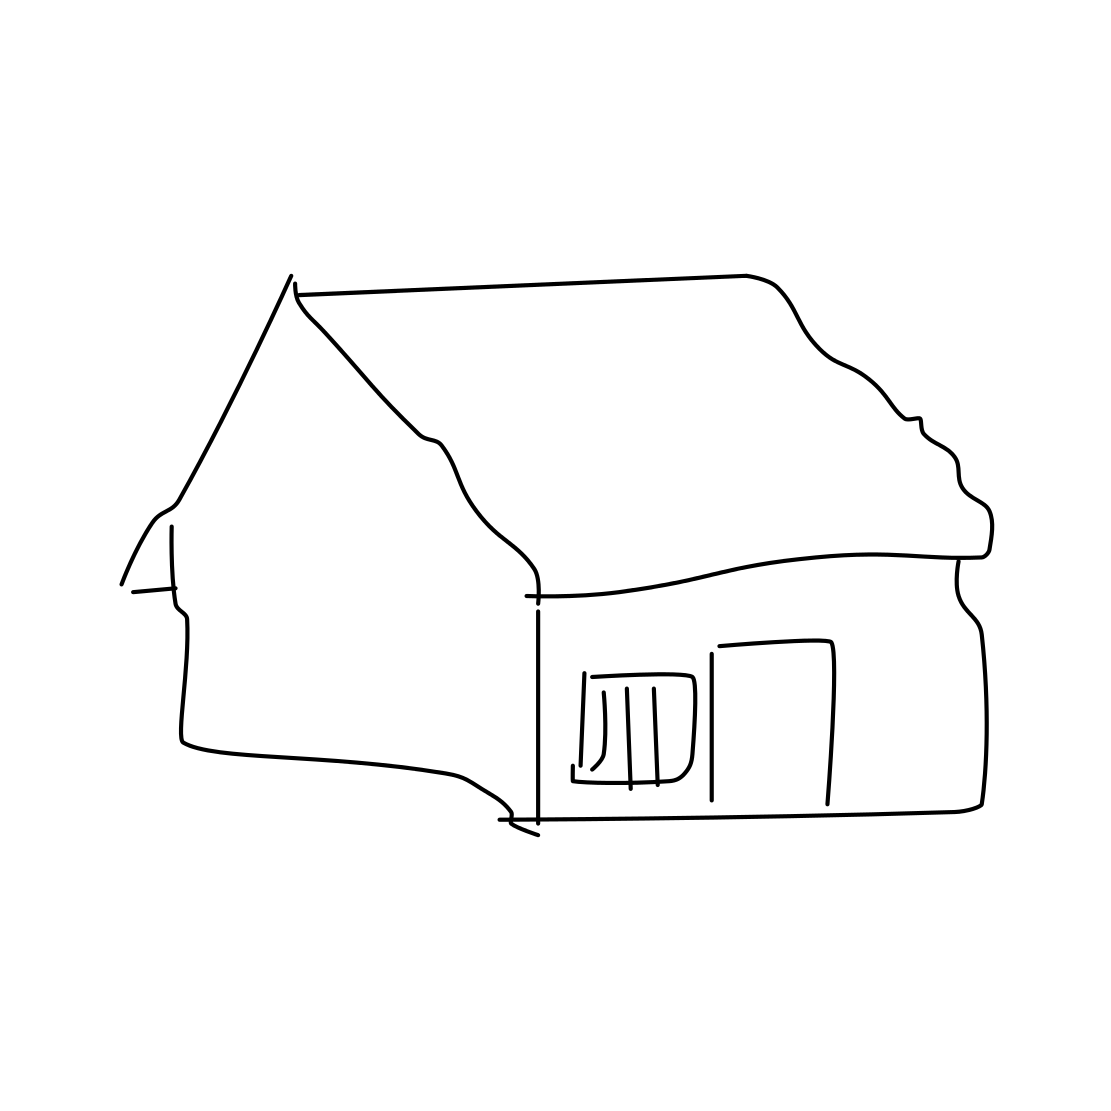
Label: house